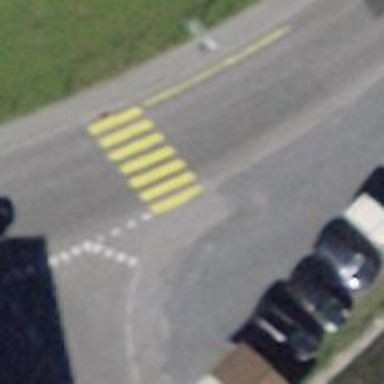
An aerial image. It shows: Zebra crossing on the road.